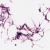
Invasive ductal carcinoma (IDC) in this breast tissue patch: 0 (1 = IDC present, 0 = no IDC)